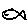
Label: fish